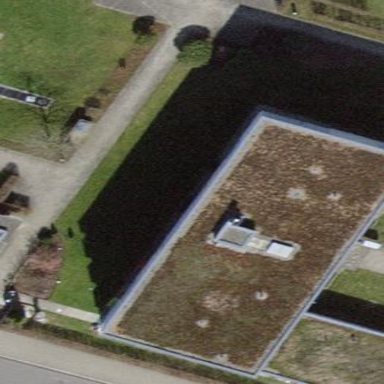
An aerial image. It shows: Building with apartments and flat roof.